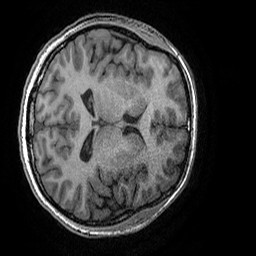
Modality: T1w
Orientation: axial
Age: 23
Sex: female
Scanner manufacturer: ge
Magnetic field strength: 3 T
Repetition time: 0.008184 s
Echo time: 0.003192 s